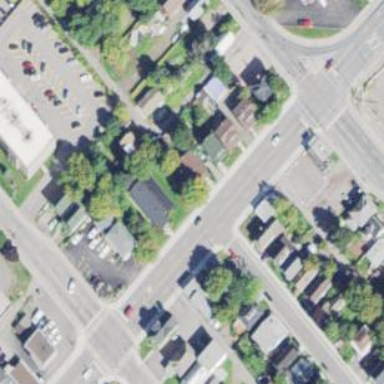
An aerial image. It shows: Alley classified as service road.